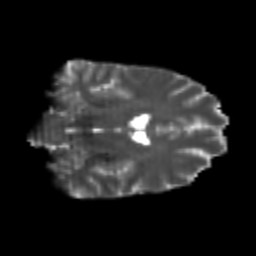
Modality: T2w
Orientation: coronal
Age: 24
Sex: male
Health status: healthy
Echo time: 0.074 s